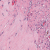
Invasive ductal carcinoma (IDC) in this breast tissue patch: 0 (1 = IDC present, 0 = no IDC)